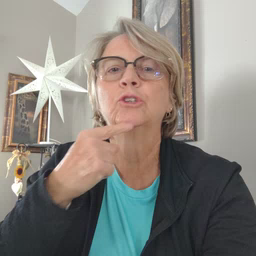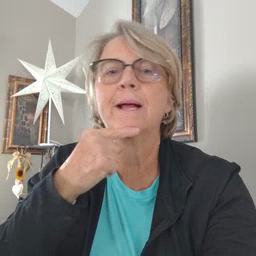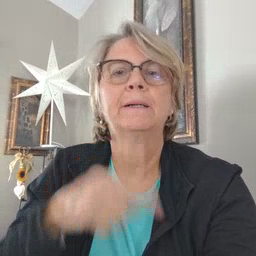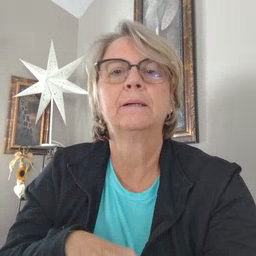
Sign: chin